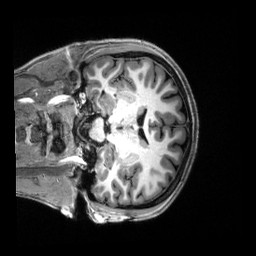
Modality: T1w
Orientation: coronal
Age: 20
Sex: female
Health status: healthy
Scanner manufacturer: siemens
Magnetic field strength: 3 T
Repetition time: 2.5 s
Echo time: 0.00222 s